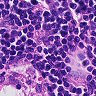
Metastatic tissue present: no